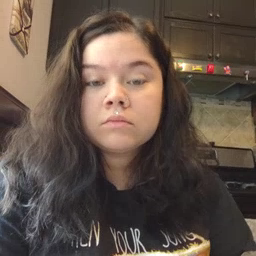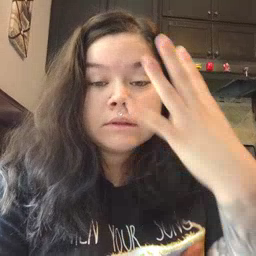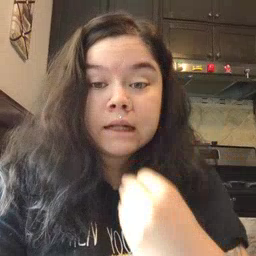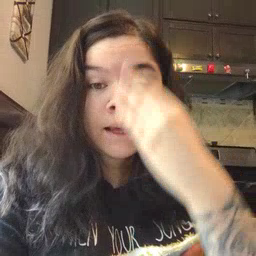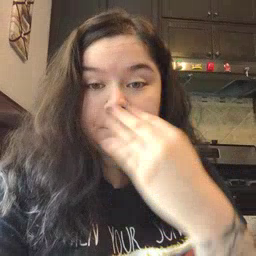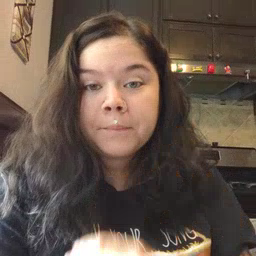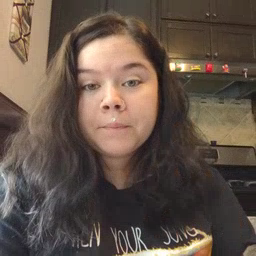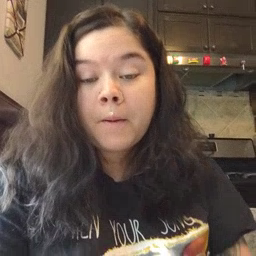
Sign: sleep